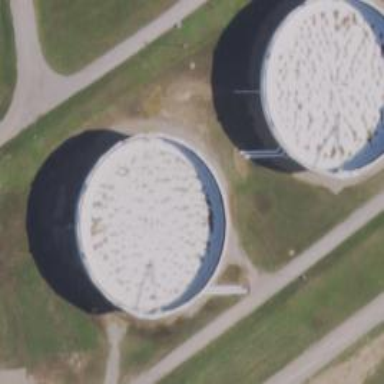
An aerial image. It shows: Storage tank which is man-made.